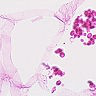
Metastatic tissue present: no